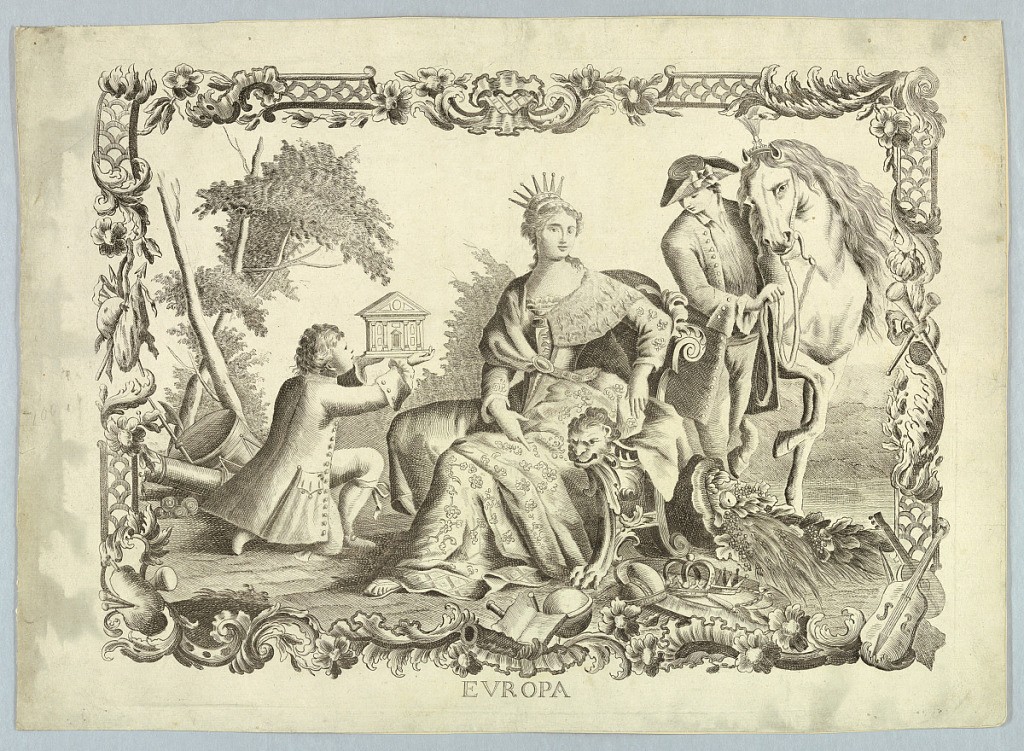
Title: Europe
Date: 1740–1770
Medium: Etching on paper, mounted
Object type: Print
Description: A crowned woman sits on a chair with lion head and foot, with a cornucopia beside her. A man at left presents to her a model of a building. Another is at right, with a horse. In landscape. Symbols of authority, attributes of war, the sciences, and the arts in the foreground and in the ornamented border. Bottom center: "EVROPA".